Aerial crown-view tile of a tropical tree (Barro Colorado Island, Panama), acquired 20250317:
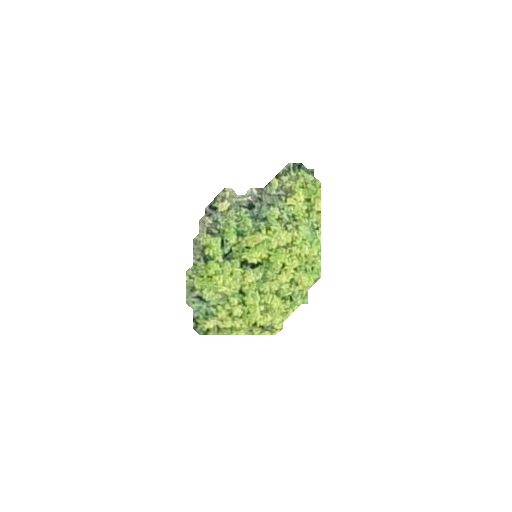
Species: Protium stevensonii
GBIF accepted scientific name: Tetragastris panamensis
Crown area: 25.912 m²